Interaction volume radius: 5 \u00c5
Interaction volume height: 25 \u00c5
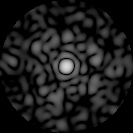
Disorder parameter: 0.8469